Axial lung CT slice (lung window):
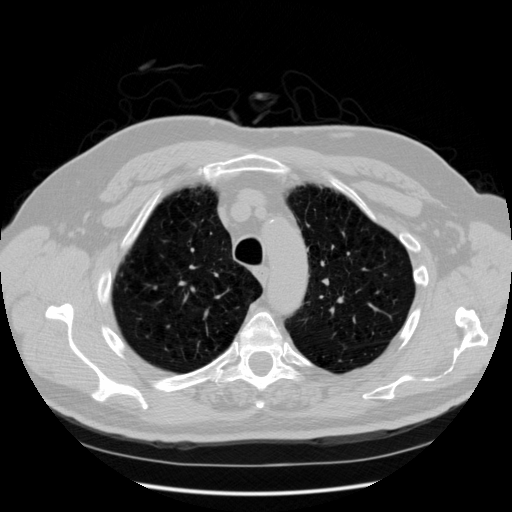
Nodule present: no